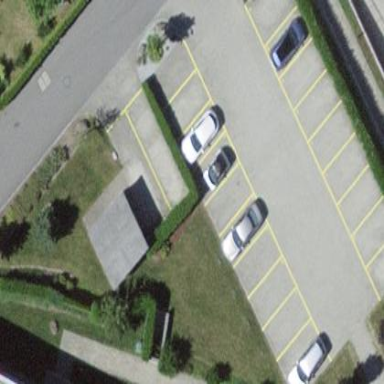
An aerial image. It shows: Parking area with asphalt surface.